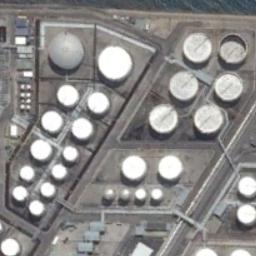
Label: storage_tank